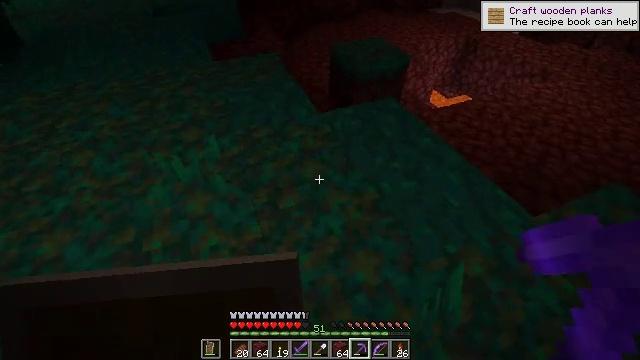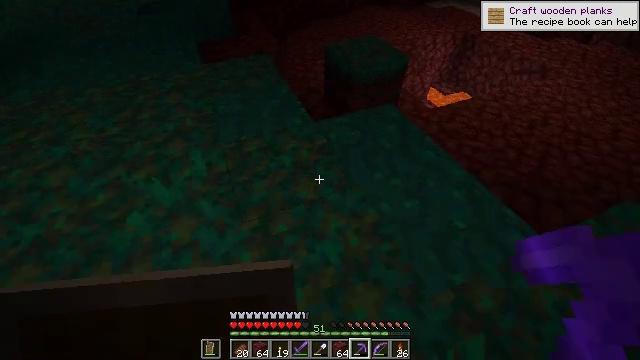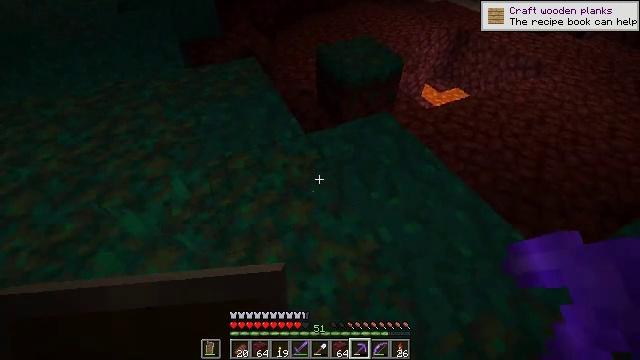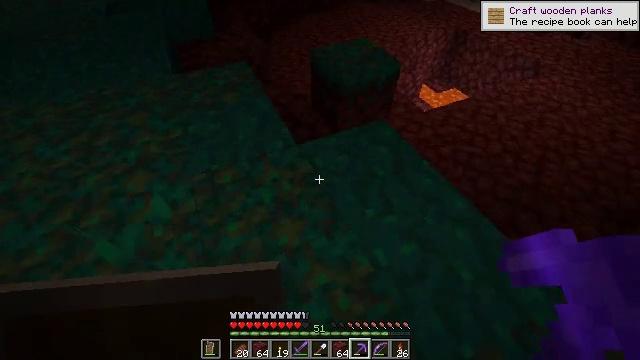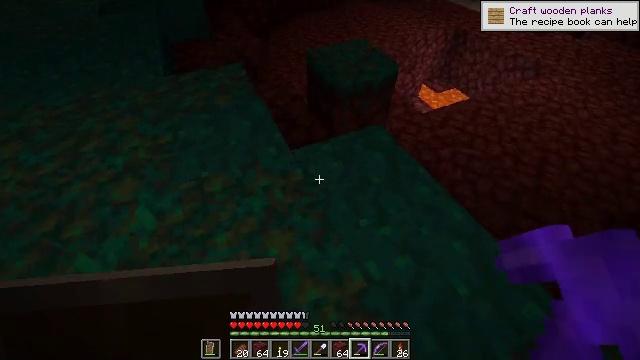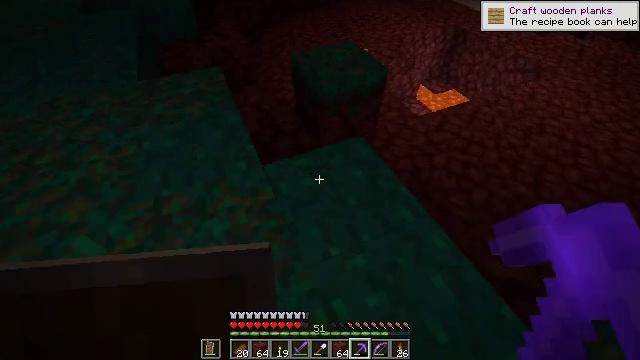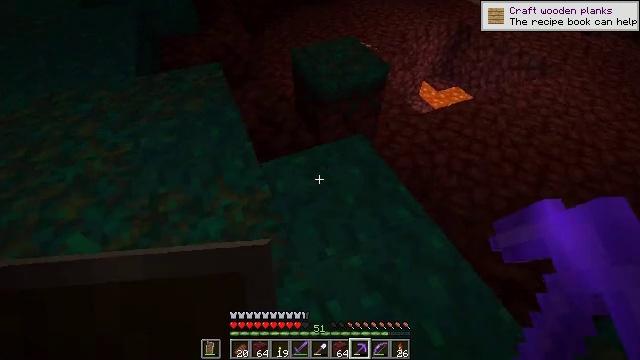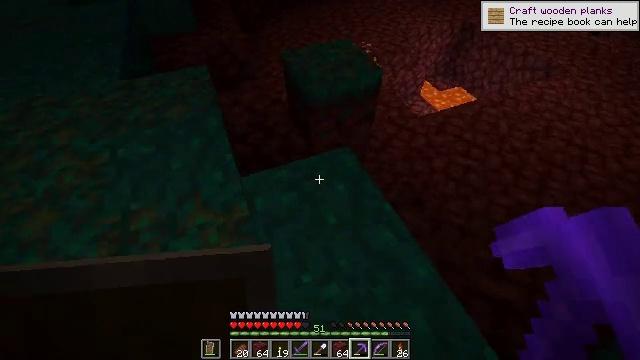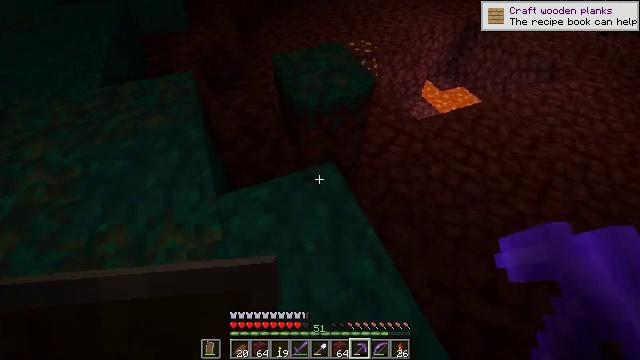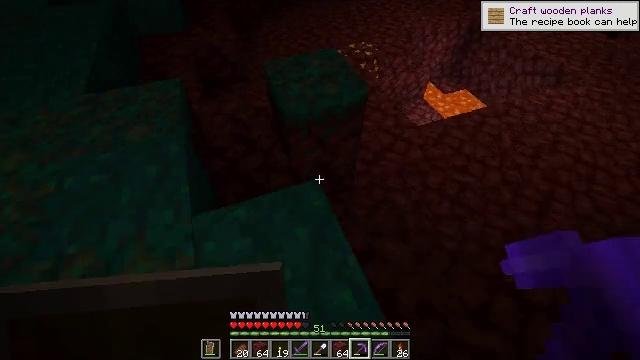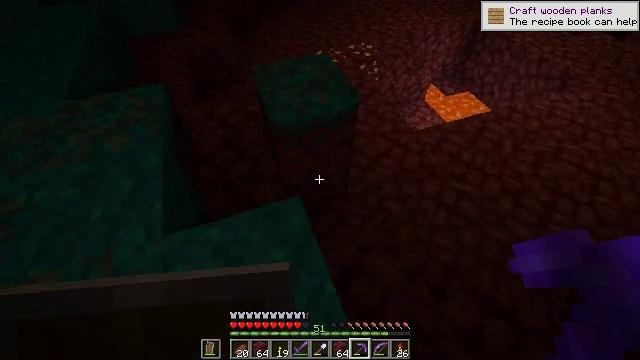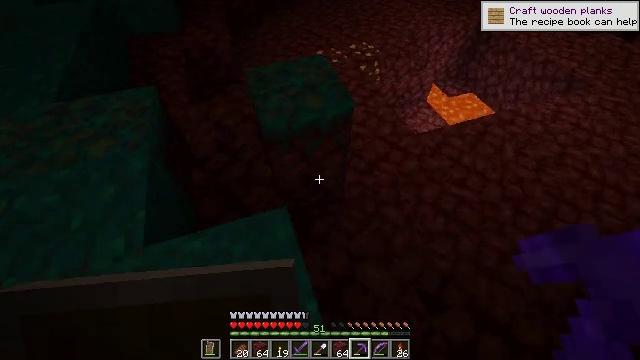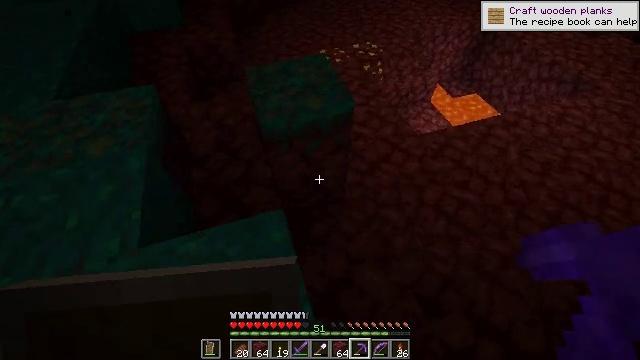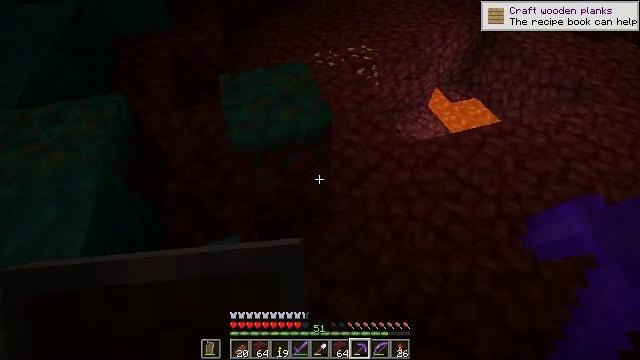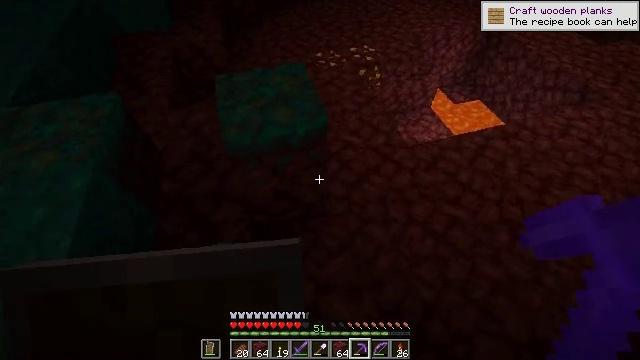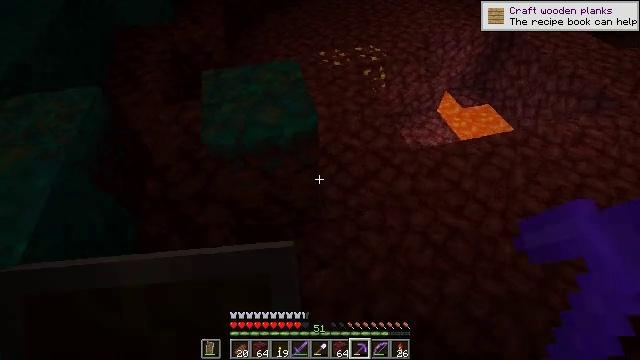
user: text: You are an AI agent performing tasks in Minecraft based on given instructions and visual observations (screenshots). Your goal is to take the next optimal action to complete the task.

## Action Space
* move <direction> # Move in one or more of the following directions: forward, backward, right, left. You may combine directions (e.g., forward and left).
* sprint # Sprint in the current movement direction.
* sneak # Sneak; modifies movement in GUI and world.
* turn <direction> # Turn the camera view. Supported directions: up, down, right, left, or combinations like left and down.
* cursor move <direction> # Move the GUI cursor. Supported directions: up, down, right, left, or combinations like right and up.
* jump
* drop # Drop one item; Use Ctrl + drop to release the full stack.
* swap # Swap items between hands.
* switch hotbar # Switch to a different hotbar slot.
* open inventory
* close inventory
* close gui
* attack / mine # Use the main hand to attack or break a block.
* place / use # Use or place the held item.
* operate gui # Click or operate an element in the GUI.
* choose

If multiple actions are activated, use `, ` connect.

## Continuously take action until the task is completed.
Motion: motion action
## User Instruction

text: Use a pickaxe to mine the warped nylium.
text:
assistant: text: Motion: move forward, turn right and down
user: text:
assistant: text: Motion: move forward, turn right and down
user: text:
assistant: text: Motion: move forward and move right
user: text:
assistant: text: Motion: move forward and move right
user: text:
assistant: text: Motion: move forward and move right
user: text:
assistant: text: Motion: move forward and move right
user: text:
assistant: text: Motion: move forward and move right
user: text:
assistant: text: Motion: move forward and move right
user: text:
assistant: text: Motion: move forward and move right, turn left
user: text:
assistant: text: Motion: move forward and move right, turn left
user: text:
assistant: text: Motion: move forward and move right, turn left
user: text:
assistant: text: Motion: move forward and move right, turn left
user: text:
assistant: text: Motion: move forward and move right
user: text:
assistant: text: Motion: move forward and move right
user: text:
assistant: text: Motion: move forward and move right, turn left
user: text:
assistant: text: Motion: move forward, turn left
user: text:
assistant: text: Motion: move forward, turn left
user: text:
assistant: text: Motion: move forward
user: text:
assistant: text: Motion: move forward and move right, turn left
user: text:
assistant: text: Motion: move forward and move right, turn left
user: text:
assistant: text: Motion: move forward and move right, turn left
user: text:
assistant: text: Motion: move forward and move right, turn left
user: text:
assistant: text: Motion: move forward and move right
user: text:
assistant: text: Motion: move forward and move right, turn left
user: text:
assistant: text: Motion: move forward and move right
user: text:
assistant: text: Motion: move forward and move right
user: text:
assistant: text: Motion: move forward and move right
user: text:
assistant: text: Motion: move forward and move right
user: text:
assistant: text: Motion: move forward and move right
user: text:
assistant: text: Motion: move forward and move right